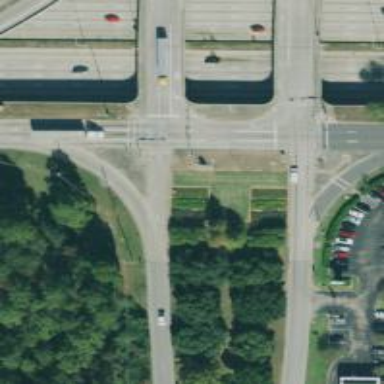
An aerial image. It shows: Primary link highway with frontage road.